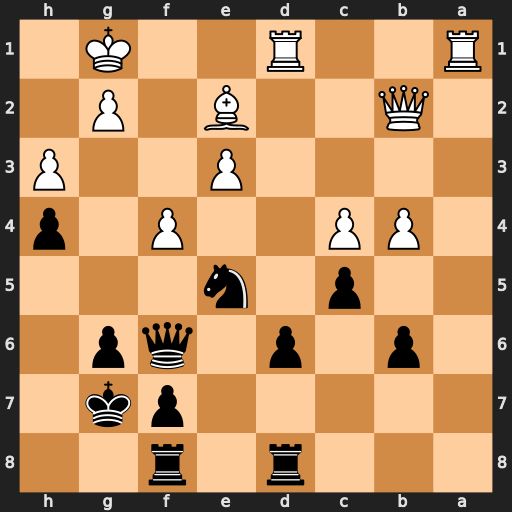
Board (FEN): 3r1r2/5pk1/1p1p1qp1/2p1n3/1PP2P1p/4P2P/1Q2B1P1/R2R2K1
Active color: b
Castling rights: -
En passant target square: -
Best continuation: Nf3+ Bxf3 Qxb2